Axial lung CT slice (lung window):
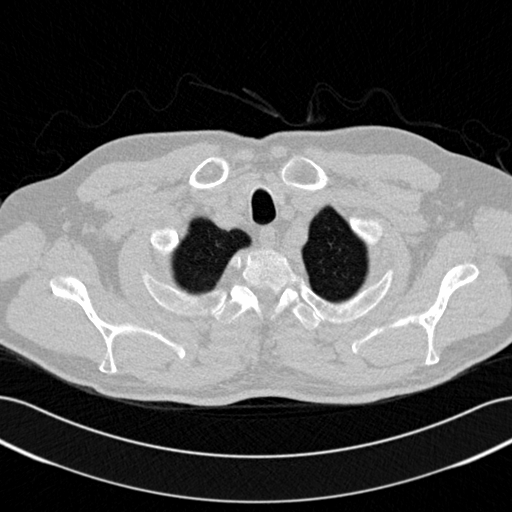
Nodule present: no